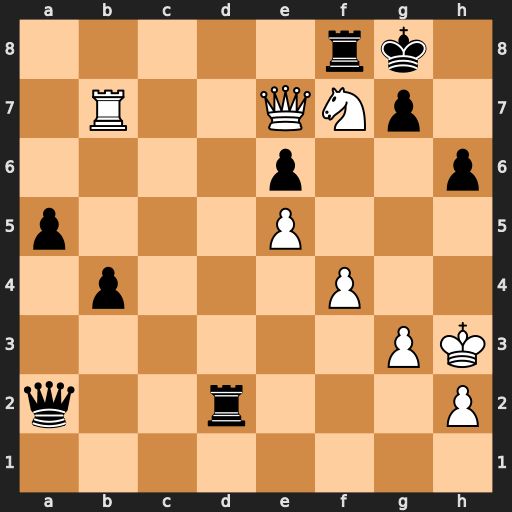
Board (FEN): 5rk1/1R2QNp1/4p2p/p3P3/1p3P2/6PK/q2r3P/8
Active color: w
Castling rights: -
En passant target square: -
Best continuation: Nxh6+ gxh6 Qh7#